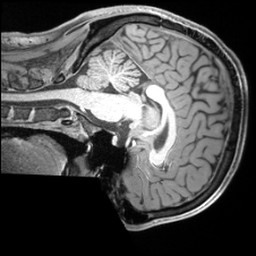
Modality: T1w
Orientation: sagittal
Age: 23
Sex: male
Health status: ill
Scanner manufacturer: siemens
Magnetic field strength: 3 T
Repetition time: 2.2 s
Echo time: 0.00218 s